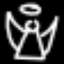
Label: angel